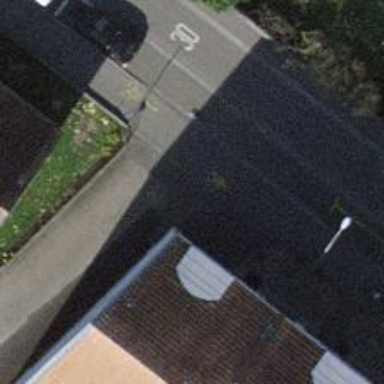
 designated as parking aisle. There is also sidewalk."